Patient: sex F, age 58
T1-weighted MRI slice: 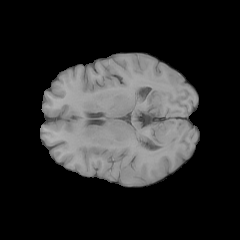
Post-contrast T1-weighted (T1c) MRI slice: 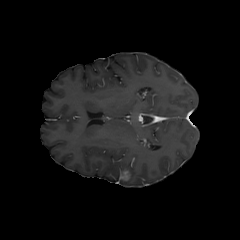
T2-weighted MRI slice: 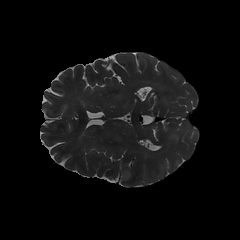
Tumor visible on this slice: yes
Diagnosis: Glioblastoma, IDH-wildtype
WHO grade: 4